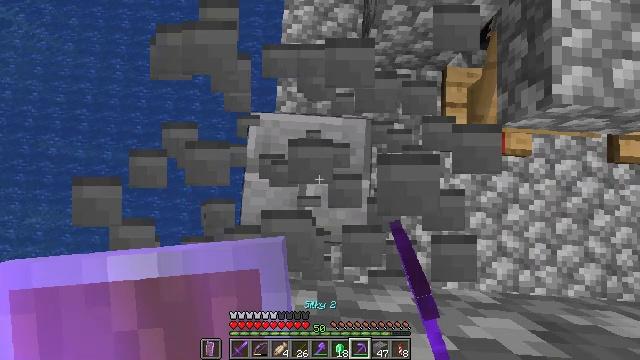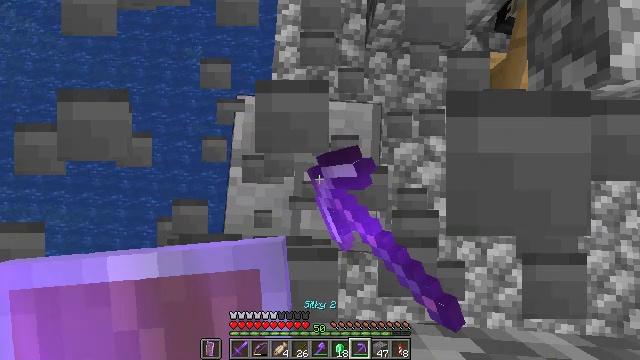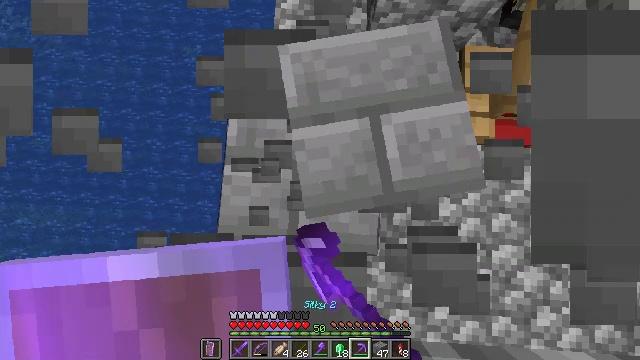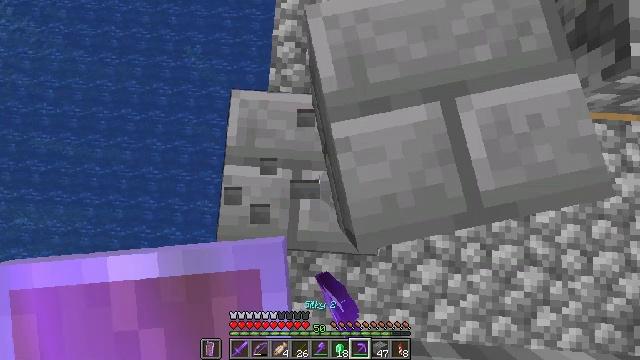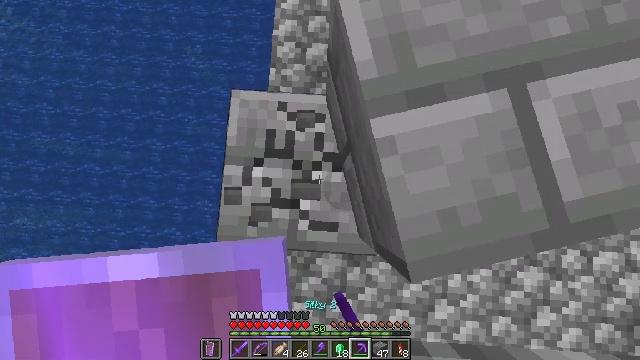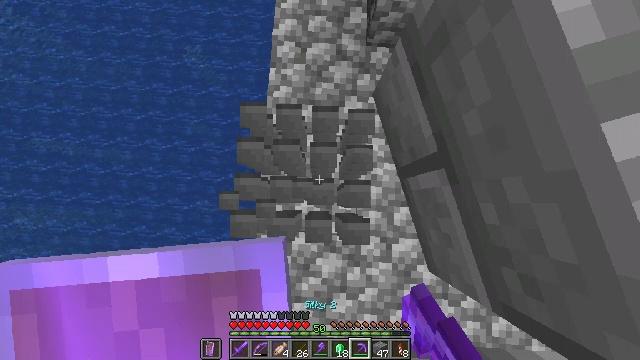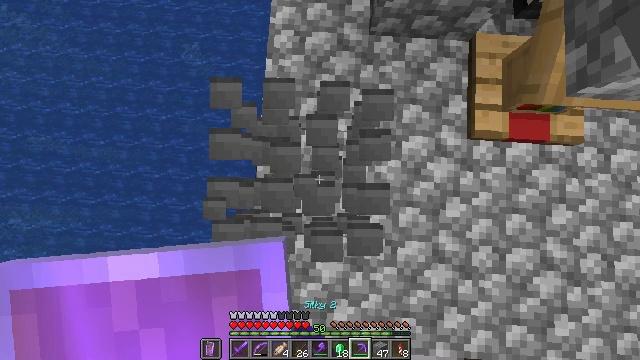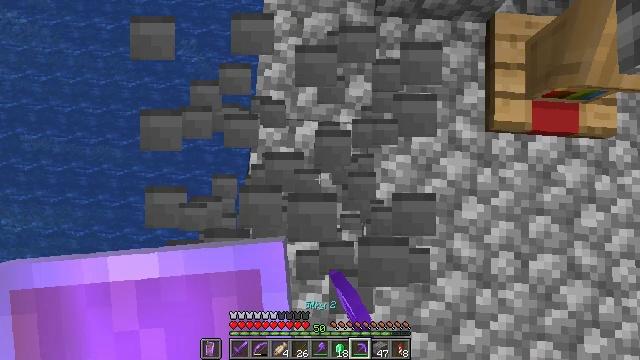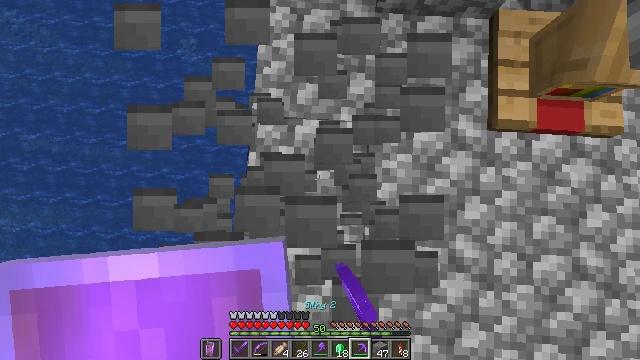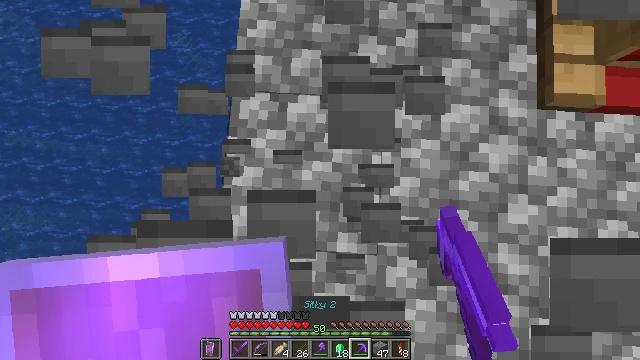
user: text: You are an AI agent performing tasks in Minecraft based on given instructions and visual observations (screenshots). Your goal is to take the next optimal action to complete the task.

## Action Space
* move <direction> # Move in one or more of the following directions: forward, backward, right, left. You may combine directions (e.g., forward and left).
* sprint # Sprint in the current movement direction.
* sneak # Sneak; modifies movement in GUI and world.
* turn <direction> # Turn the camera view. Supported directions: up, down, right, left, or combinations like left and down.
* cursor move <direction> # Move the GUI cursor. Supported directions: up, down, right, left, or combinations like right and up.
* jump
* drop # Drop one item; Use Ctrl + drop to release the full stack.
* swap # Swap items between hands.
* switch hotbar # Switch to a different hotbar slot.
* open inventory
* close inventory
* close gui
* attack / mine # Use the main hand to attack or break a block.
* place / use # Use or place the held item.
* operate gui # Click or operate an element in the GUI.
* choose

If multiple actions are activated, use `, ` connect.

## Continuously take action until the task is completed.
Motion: motion action
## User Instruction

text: Break the stone bricks to collect them.
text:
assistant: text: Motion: attack / mine
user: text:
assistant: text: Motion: attack / mine
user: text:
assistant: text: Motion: attack / mine
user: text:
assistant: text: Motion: attack / mine
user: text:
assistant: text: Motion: attack / mine
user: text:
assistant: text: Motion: attack / mine
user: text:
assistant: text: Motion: attack / mine
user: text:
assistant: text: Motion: no_op
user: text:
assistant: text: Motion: no_op
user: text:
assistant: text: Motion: no_op